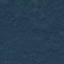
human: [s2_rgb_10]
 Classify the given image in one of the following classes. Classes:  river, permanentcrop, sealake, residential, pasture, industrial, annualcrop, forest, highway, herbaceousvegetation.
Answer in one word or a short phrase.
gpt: Forest